Question: I have used this article "https://medium.com/locust-io-experiments/locust-io-experiments-running-in-docker-cae3c7f9386e" to install Locust on the EC2 server as a Docker image.
It seems it works but when I try to view the Web UI it's not displaying at all.
Check the below screenshot for more info:

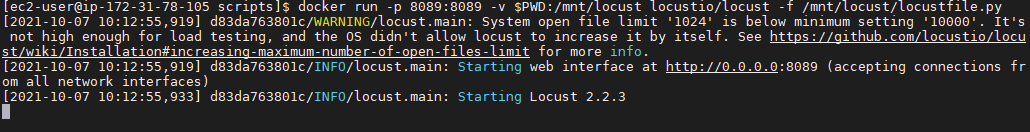
Answer: burningalc is correct. The EC2 instance needs to have the ports accessible to whatever IP address you're connecting from (VPN addresses, if applicable, otherwise open to the public). You'd then use your web browser to hit the IP address of the instance at the port and you'd see the web UI. There's nothing else we can suggest you to do as that's how it works. If it's not working for you, either it's not configured properly or you're not connecting from the IP address the port is allowed on. You'll need to follow up with your IT guys, as you say.